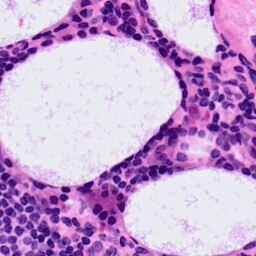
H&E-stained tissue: LymphNode